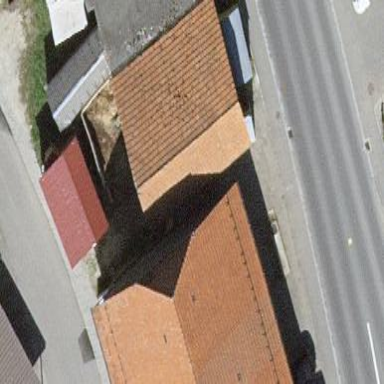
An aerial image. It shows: Building with brown color.